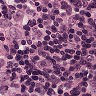
Metastatic tissue present: yes